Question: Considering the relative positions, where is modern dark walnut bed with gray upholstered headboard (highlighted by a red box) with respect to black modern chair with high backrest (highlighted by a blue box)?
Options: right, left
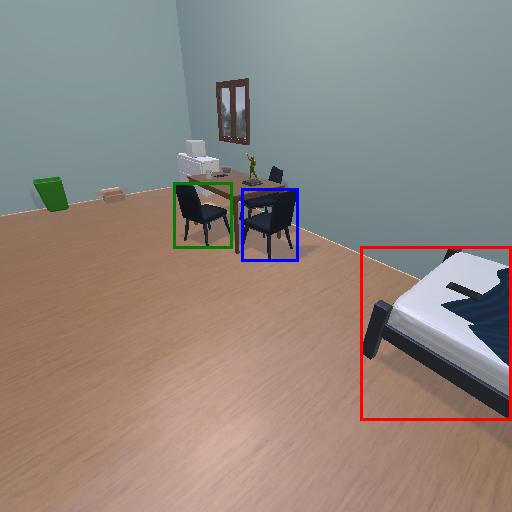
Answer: right